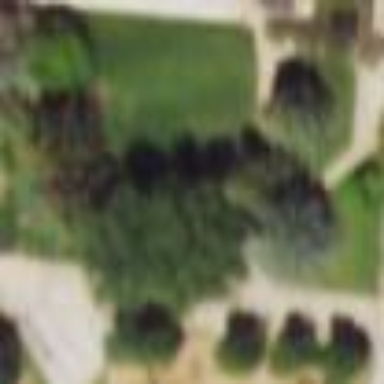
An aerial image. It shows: Playground enclosed by fence.